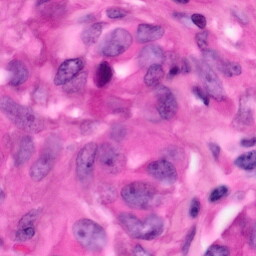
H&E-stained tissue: Pancreatic